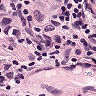
Metastatic tissue present: yes